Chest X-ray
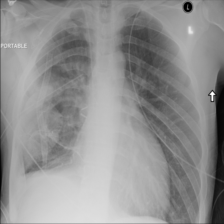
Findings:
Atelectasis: negative
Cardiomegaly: negative
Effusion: negative
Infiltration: negative
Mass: positive
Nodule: negative
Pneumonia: negative
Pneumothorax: negative
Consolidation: negative
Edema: negative
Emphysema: negative
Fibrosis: negative
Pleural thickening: negative
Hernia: negative